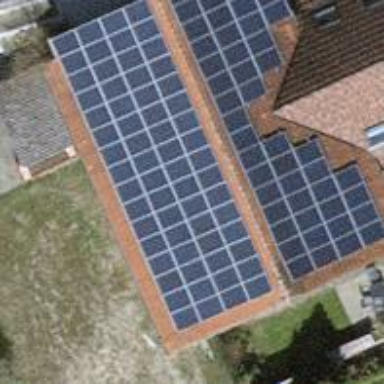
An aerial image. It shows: Solar power generator with photovoltaic panels.